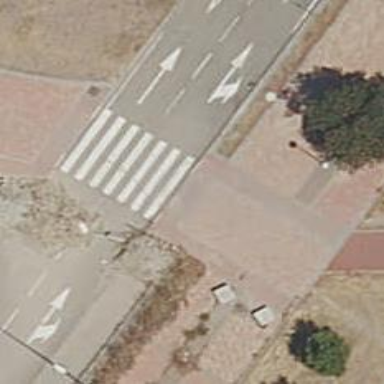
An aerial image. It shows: Uncontrolled road crossing.